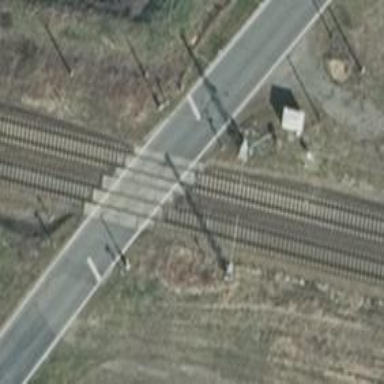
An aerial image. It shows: Level crossing with lights and saltire markings.